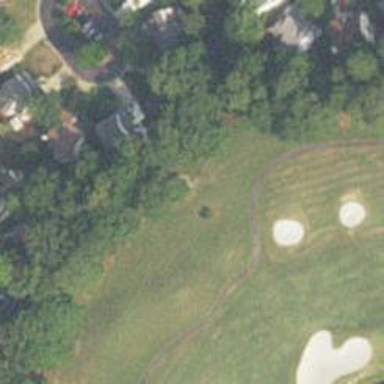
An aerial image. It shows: Path for golf carts.